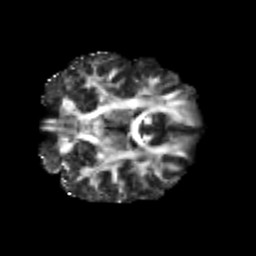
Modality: FA
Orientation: coronal
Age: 21
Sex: male
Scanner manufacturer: siemens
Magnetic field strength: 3 T
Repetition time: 3.5 s
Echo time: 0.125 s